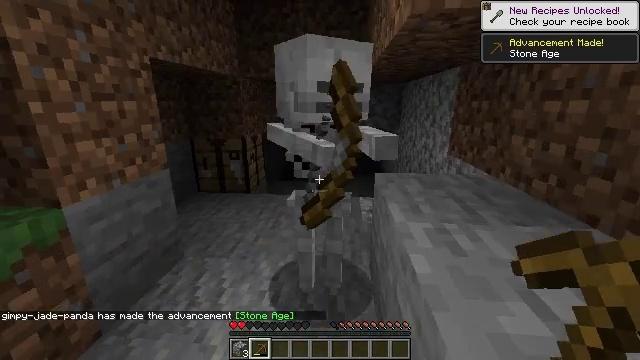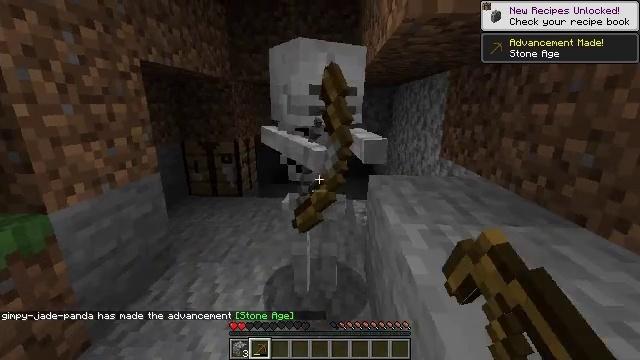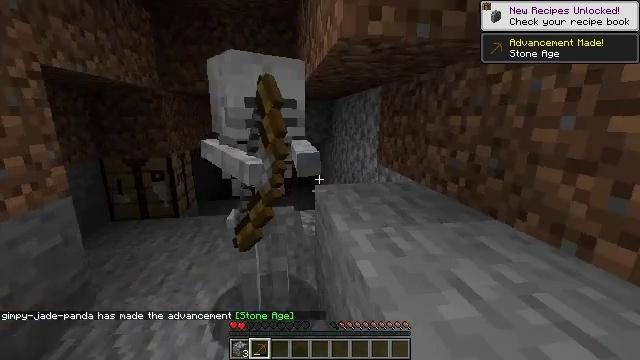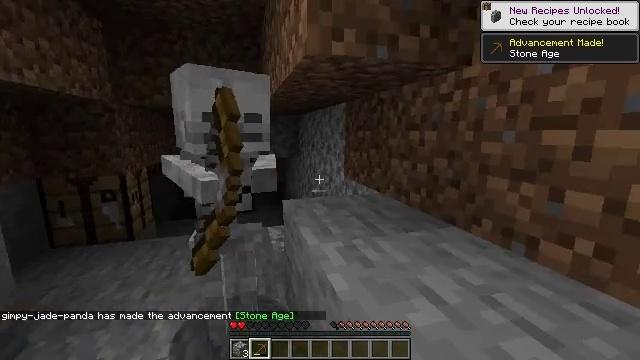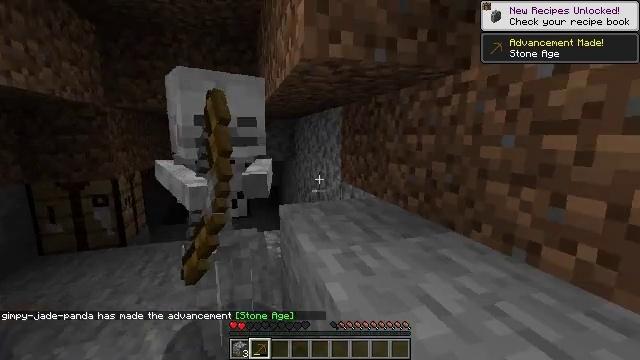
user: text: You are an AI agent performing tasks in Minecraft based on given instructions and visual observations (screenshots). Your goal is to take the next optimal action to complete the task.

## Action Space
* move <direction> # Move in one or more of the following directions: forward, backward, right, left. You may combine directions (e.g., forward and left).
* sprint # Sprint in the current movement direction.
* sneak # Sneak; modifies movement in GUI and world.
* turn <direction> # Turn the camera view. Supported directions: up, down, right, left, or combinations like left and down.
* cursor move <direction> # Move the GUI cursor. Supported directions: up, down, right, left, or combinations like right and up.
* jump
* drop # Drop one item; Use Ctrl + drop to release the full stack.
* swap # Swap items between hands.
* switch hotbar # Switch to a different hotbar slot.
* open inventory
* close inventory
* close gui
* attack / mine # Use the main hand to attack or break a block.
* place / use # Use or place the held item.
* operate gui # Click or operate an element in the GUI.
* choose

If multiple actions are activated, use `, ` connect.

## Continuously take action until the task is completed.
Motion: motion action
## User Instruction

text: Fight a skeleton.
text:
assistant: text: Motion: turn right, attack / mine
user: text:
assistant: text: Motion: turn right and up, attack / mine
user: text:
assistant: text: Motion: turn right and up
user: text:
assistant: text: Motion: move forward
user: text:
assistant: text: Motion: no_op